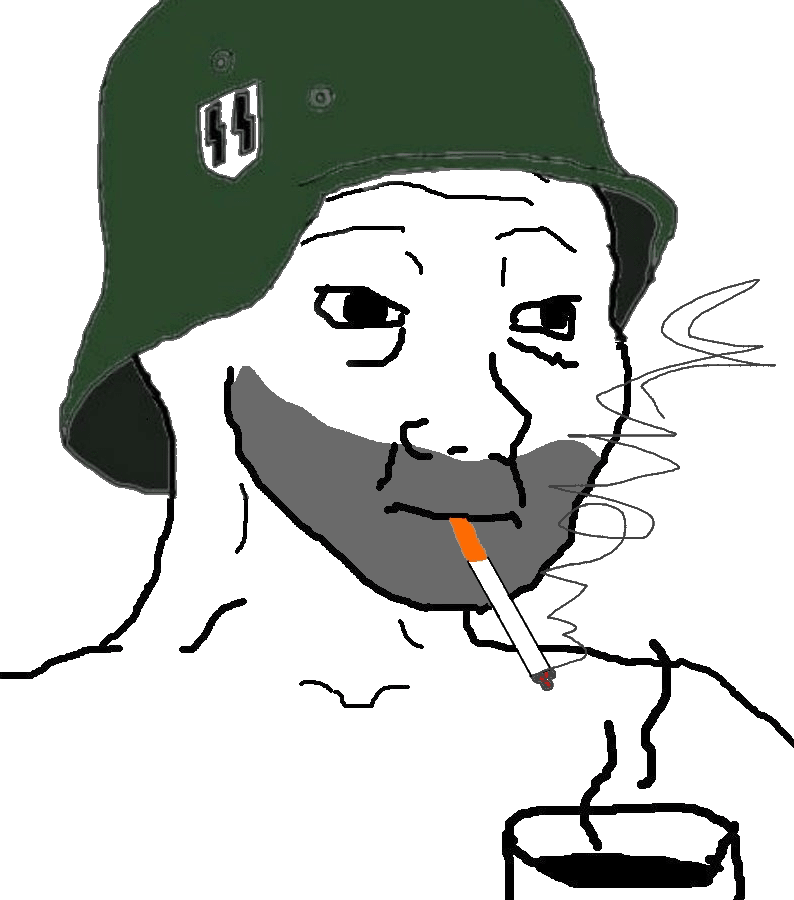
Label: 5_Doomer